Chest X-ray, AP view. Patient: 54 years old, sex M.
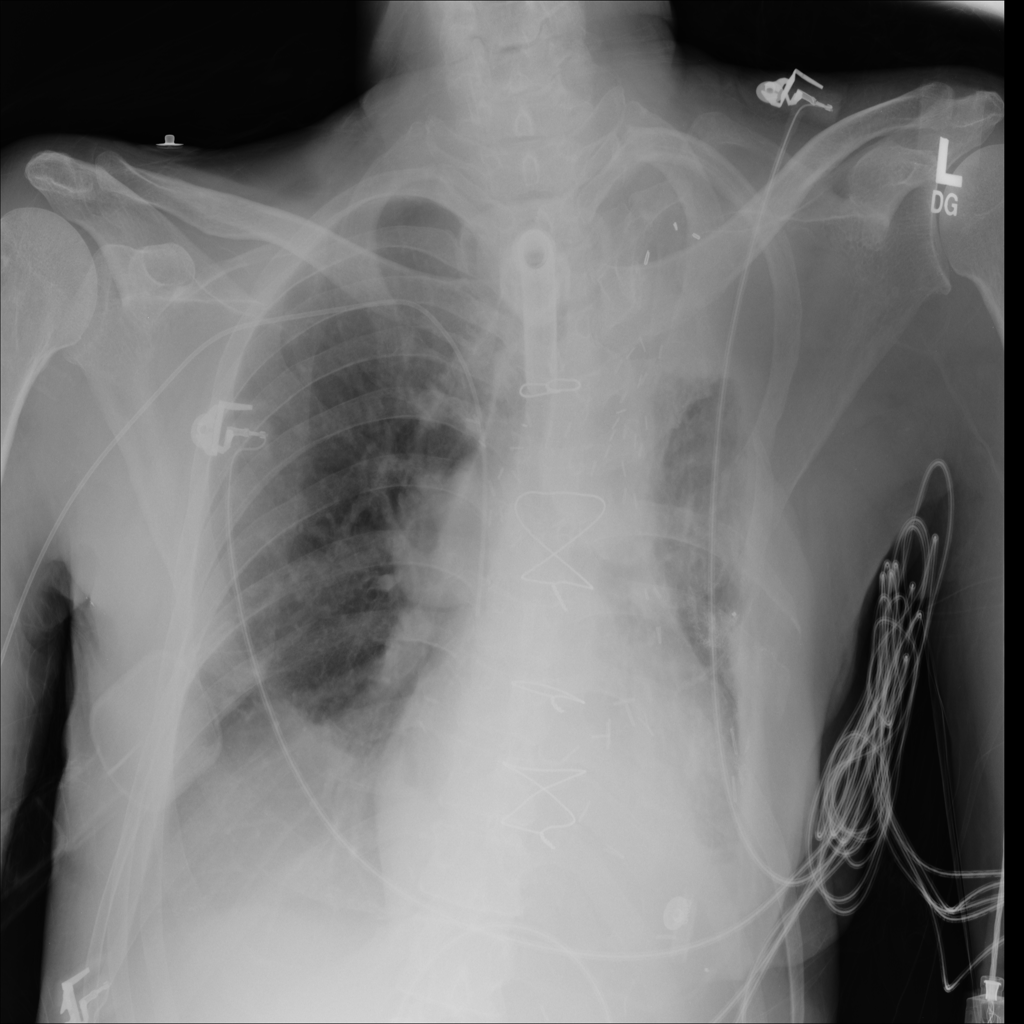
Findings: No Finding